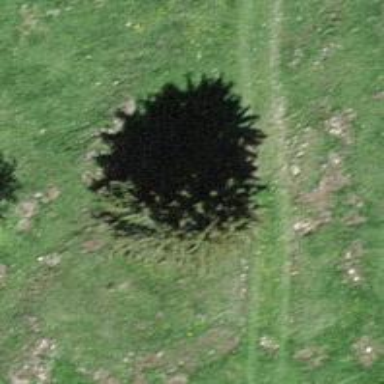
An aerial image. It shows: Needle-leaved tree in its natural environment.